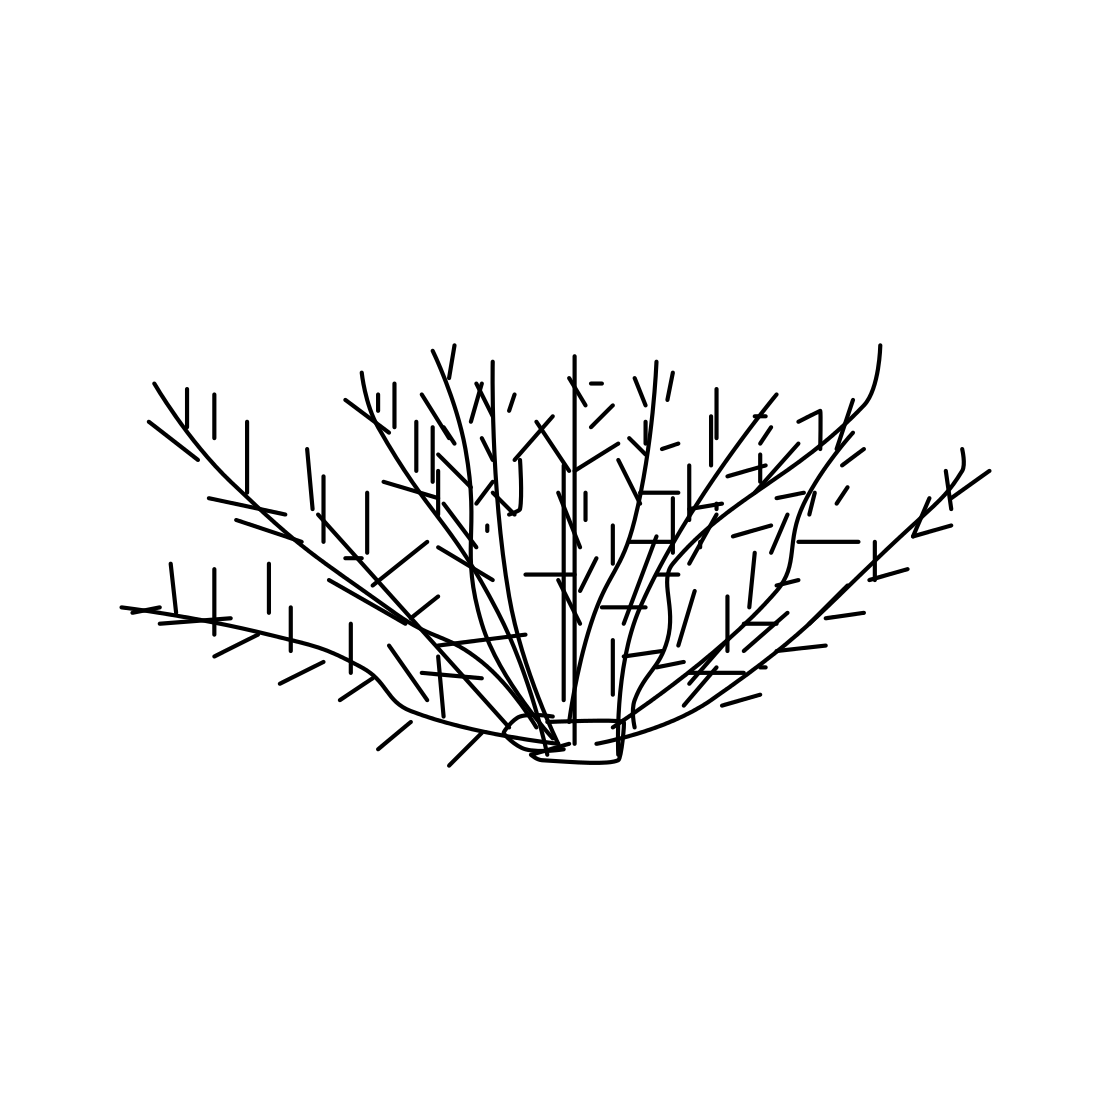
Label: bush